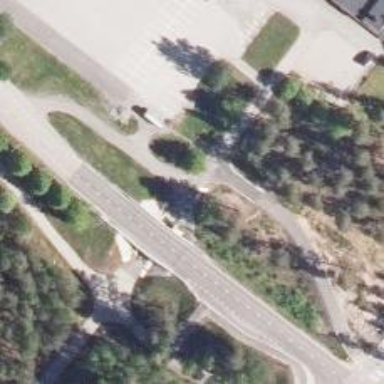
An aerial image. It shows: Asphalt cycleway.